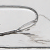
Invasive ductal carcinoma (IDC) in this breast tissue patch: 0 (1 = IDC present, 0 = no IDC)